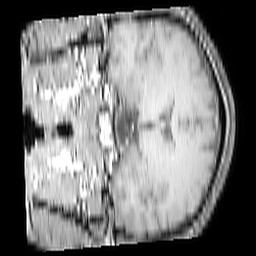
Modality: T1w
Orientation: coronal
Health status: ill
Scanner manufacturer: philips
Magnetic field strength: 3 T
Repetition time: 0.3787 s
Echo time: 0.002908 s